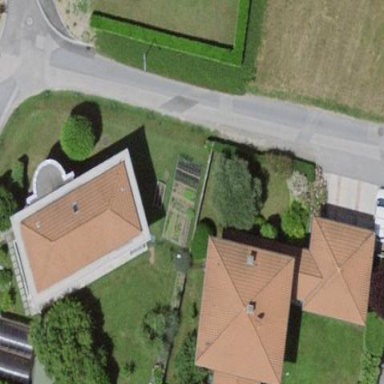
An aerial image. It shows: Building with pyramidal-shaped roof.